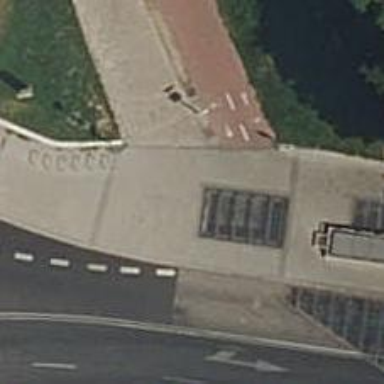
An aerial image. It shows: Sidewalk made of paving stones.